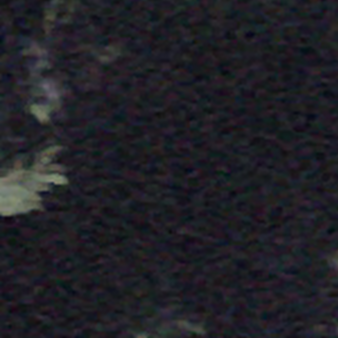
Label: other